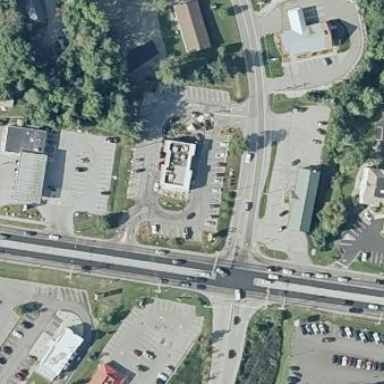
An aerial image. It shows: Retail area.